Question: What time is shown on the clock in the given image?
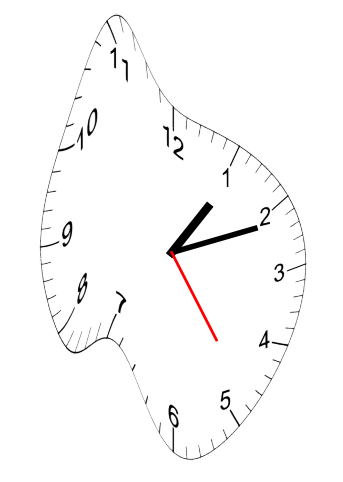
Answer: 01:11:24